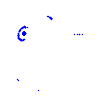
Particle: pion